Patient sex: M
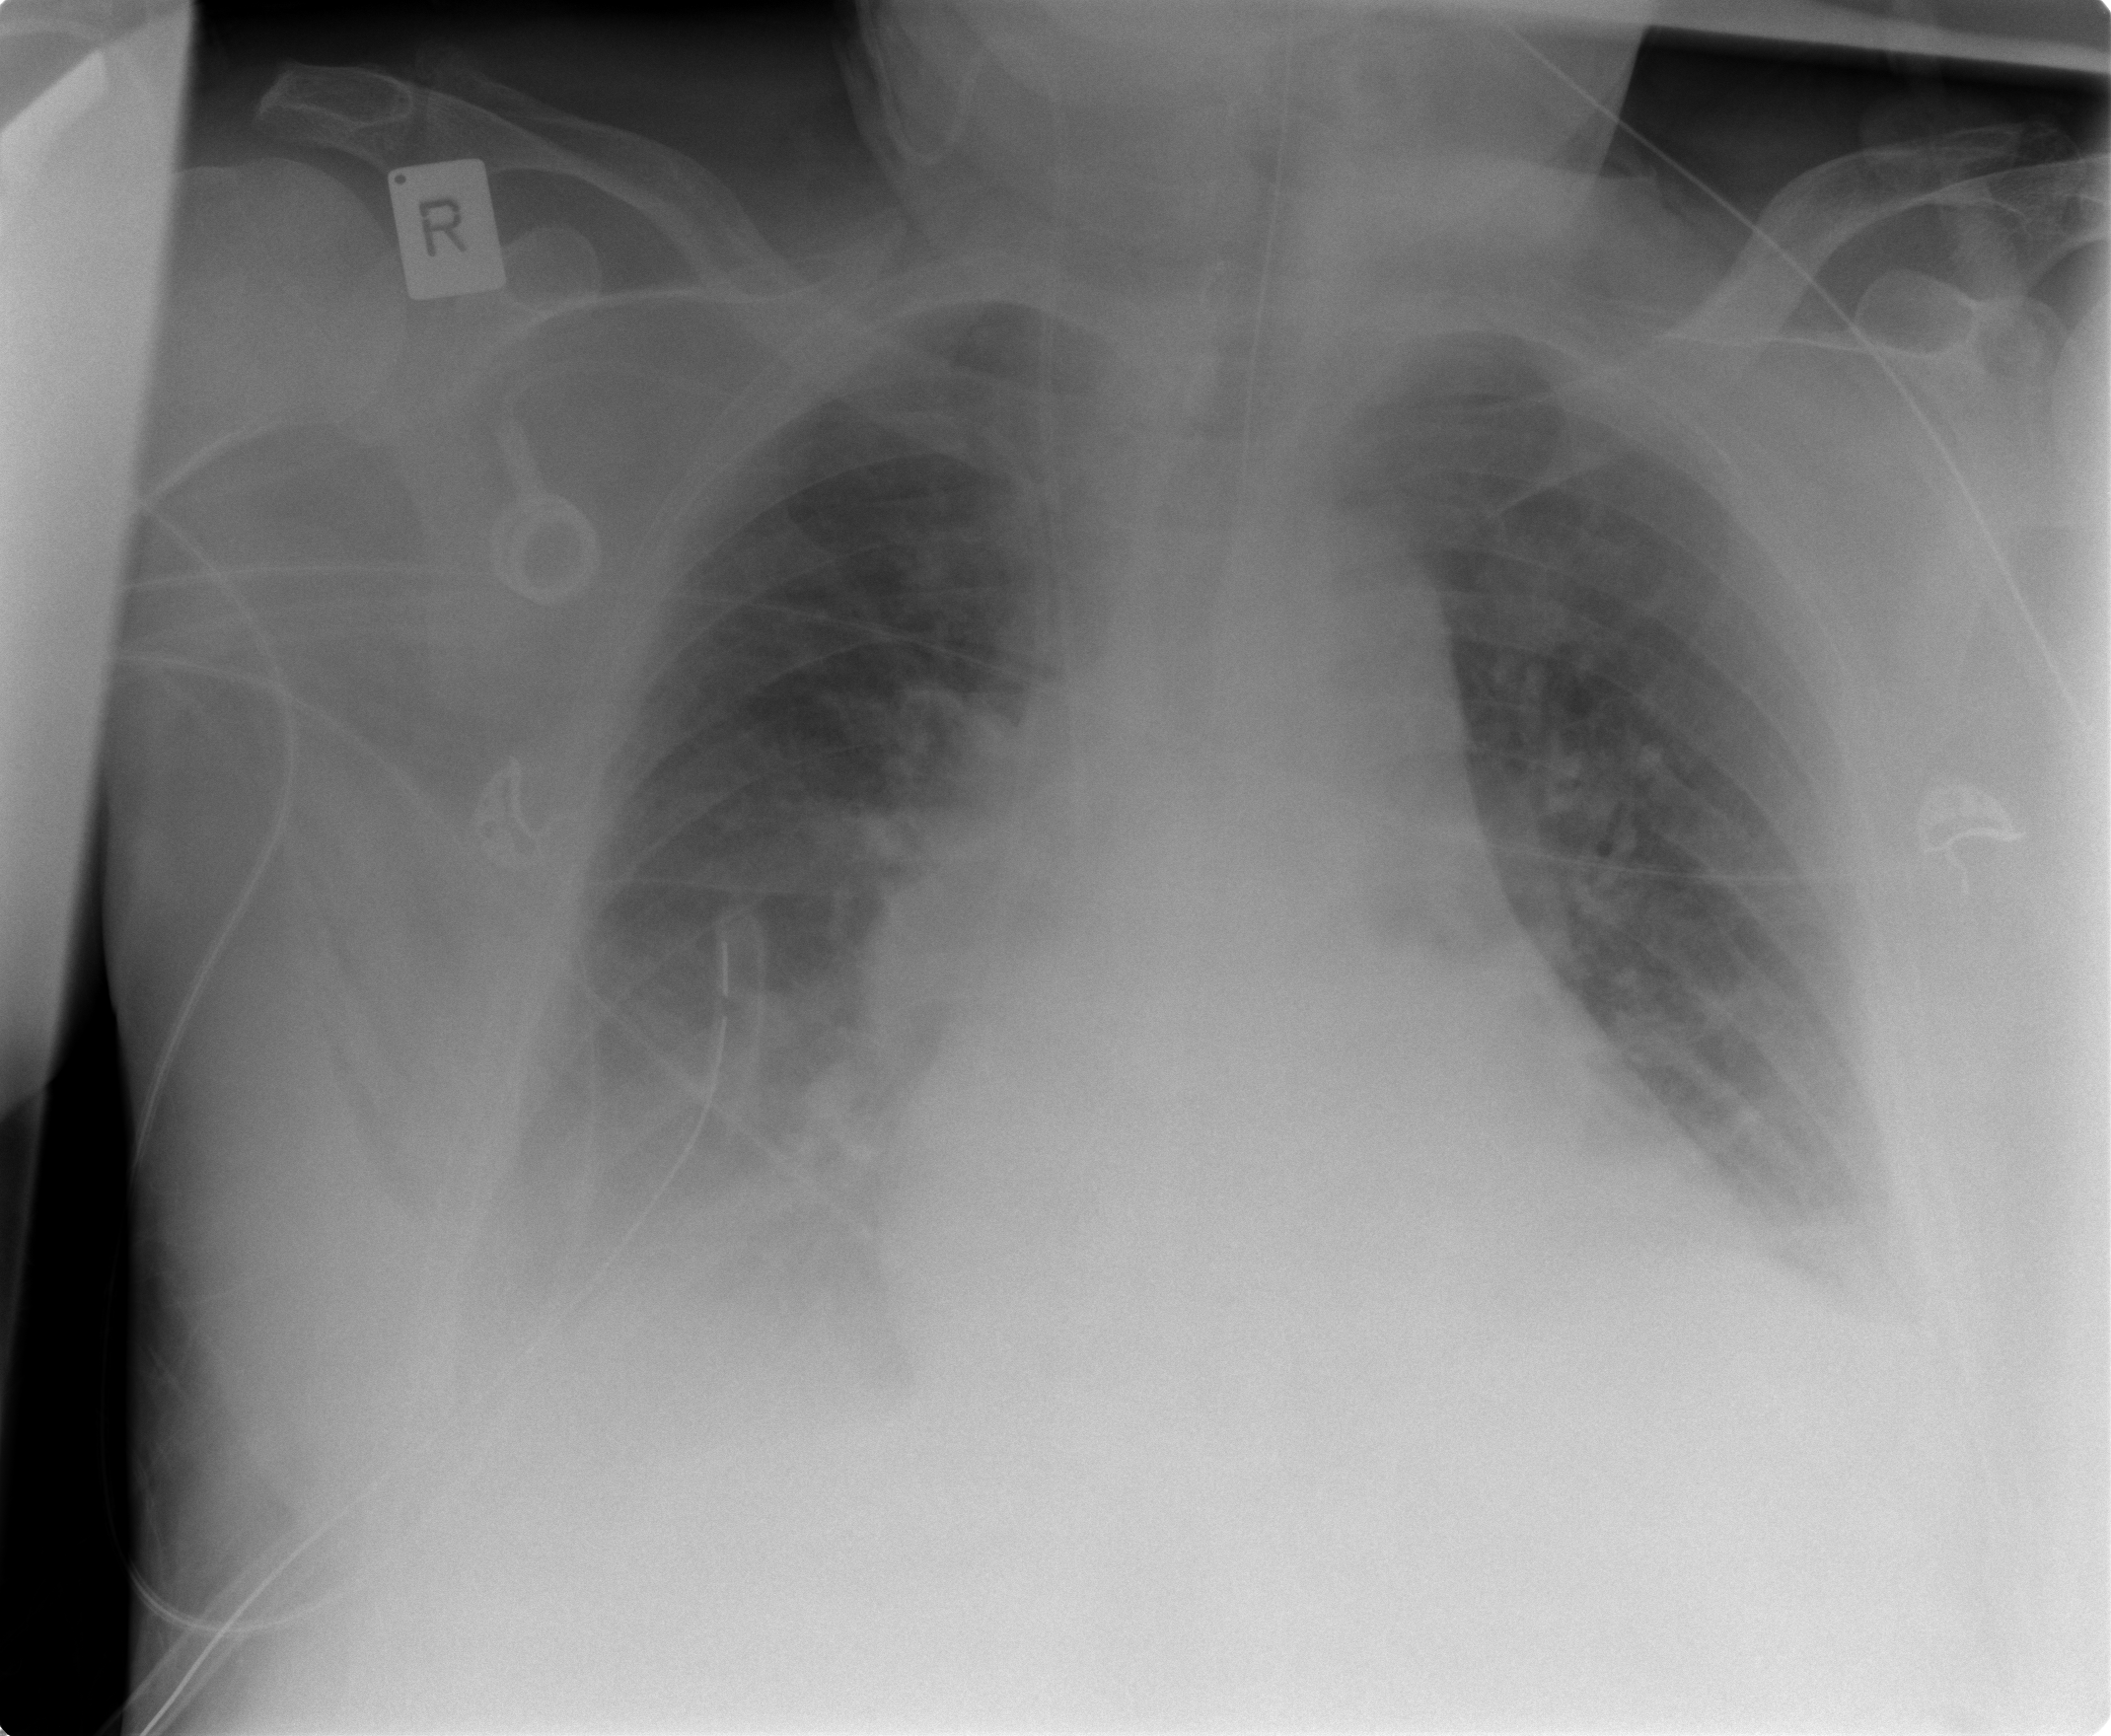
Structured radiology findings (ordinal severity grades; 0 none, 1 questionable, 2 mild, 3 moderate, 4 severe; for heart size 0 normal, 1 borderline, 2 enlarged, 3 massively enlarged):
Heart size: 2
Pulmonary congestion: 2
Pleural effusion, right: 2
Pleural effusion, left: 2
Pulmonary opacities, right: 0
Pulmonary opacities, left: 0
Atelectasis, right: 0
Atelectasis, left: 0